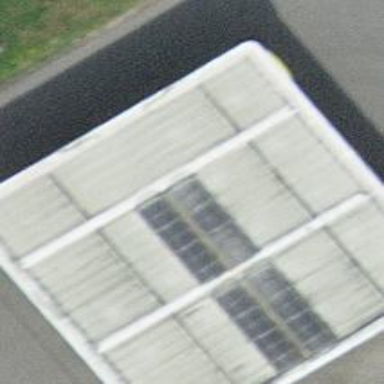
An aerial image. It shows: Fuel station.